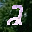
Label: 2